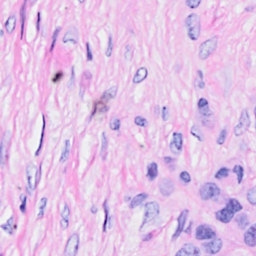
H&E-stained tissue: Breast